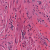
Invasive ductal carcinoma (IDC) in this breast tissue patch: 0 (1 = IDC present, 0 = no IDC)